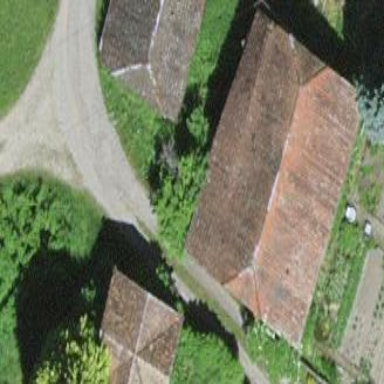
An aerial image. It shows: Barn.